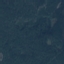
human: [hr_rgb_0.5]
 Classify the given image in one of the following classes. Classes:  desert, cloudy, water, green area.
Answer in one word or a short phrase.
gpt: green area